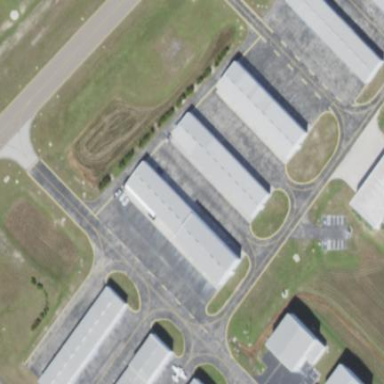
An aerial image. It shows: Hangar located at airport.